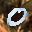
Label: 0